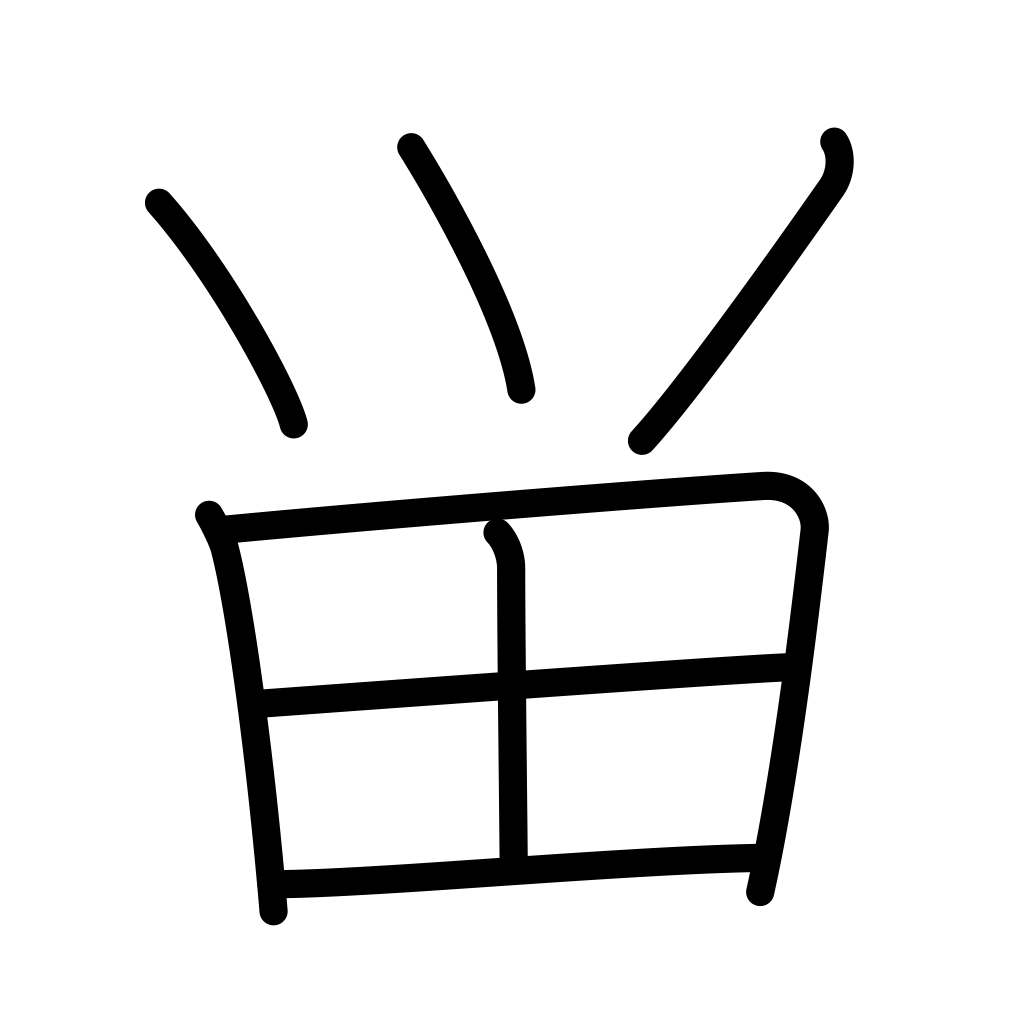
Meaning: fasten, halt, stop